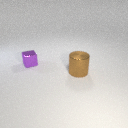
large brown metal cylinder in front of small purple metal cube